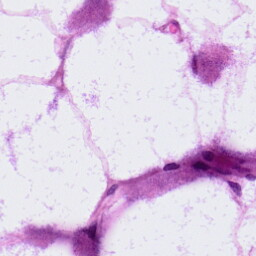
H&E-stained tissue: LymphNode